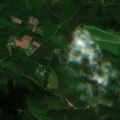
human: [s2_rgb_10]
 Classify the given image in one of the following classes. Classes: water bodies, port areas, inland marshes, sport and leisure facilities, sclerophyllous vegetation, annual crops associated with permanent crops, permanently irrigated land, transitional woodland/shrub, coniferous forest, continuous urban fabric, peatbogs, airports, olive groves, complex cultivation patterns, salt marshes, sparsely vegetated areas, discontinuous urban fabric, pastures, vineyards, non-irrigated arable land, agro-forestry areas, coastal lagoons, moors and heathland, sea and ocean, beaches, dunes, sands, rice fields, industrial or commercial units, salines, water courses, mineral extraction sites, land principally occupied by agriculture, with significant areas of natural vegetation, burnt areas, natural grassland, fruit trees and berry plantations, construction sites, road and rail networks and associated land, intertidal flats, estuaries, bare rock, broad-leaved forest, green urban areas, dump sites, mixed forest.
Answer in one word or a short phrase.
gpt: broad-leaved forest, coniferous forest, mixed forest, transitional woodland/shrub